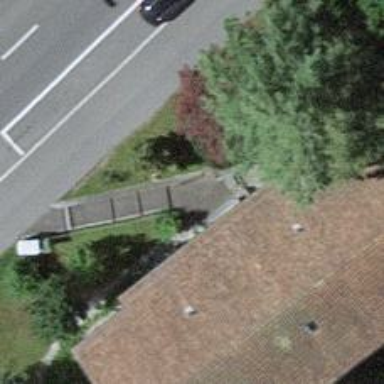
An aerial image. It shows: Staircase with ramp.